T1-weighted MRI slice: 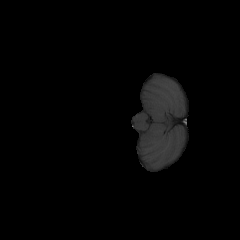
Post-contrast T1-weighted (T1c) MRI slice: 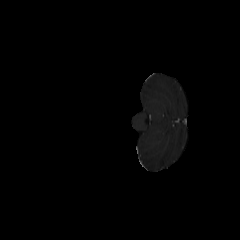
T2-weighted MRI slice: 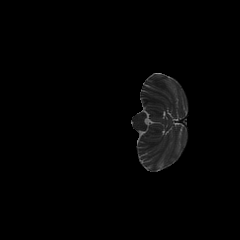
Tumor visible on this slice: no